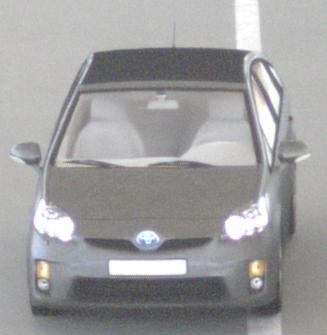
Make: Toyota
Model: Prius 1.5 Hybrid
Detailed model: Prius (HW2)
Model produced from: 2006/03
Model produced until: 2009/06
Doors: 5
Color: gray
Road condition: dry road
Daytime: morning or afternoon
Contrast: low contrast